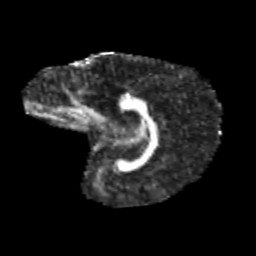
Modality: FA
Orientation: sagittal
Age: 11
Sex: male
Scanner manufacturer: siemens
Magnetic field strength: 3 T
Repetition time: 3.8 s
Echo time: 0.07 s